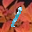
Label: 1